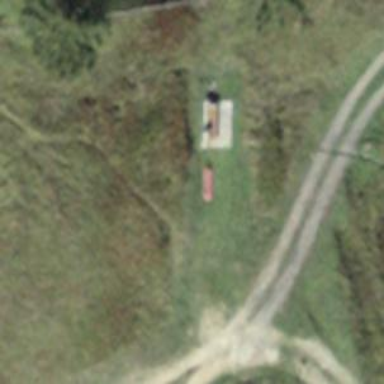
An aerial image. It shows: Bench.